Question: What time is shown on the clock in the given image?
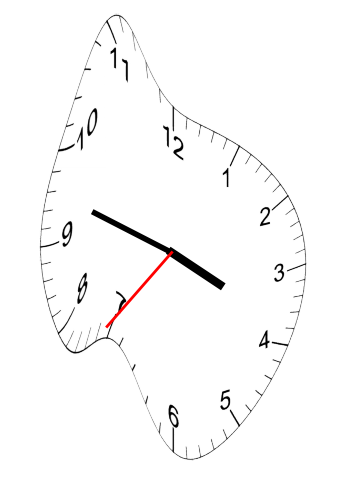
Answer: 03:47:36